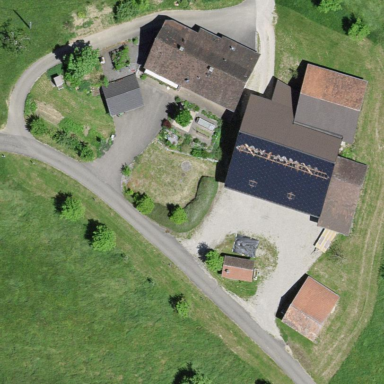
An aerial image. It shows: Farmyard area.